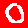
Digit: 0